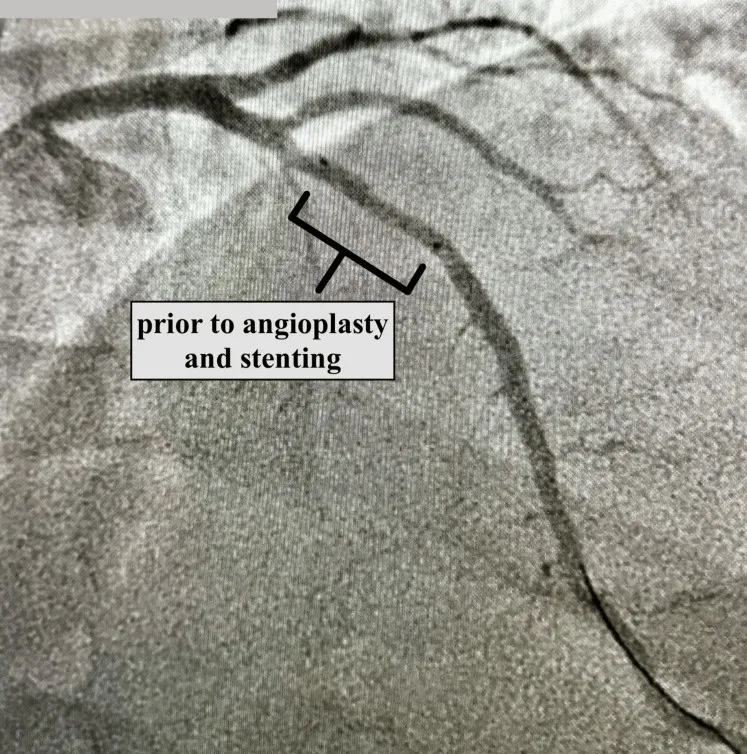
Angiography showing the site of coronary artery disease involving the LAD.
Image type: radiology (x_ray)